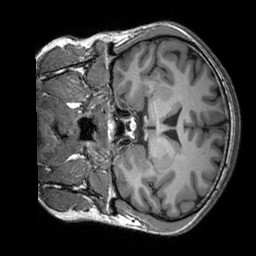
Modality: T1w
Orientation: coronal
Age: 33
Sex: male
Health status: healthy
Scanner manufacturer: siemens
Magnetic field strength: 3 T
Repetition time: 2.3 s
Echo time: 0.00303 s